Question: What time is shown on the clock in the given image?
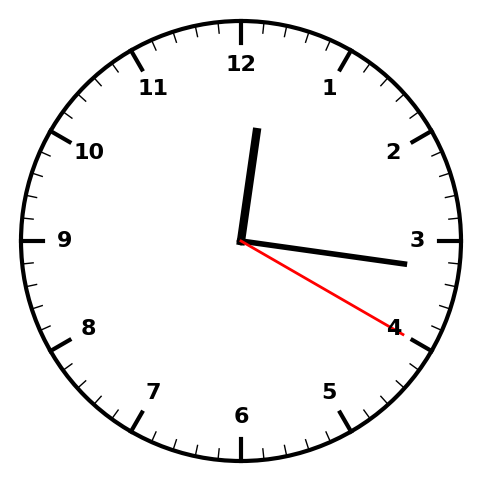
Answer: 12:16:20